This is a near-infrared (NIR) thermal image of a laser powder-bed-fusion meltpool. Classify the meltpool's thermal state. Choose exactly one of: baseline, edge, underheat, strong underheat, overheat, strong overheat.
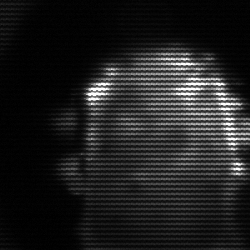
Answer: baseline